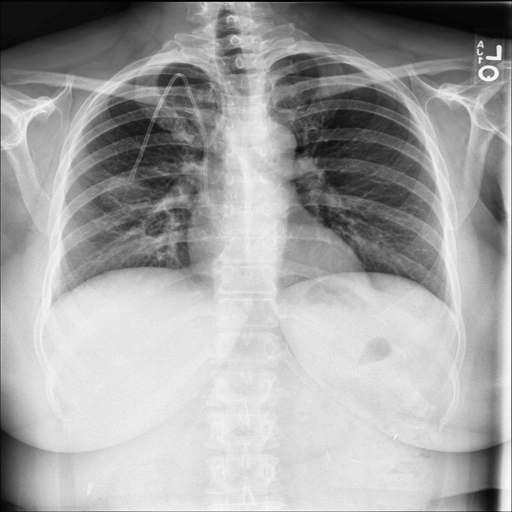
Finding: NORMAL